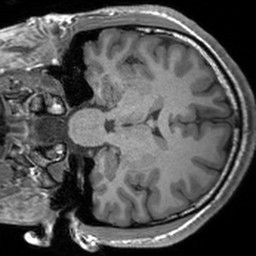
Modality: T1w
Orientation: coronal
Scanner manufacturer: siemens
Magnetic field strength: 3 T
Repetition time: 1.54 s
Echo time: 0.00234 s